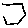
Label: hexagon